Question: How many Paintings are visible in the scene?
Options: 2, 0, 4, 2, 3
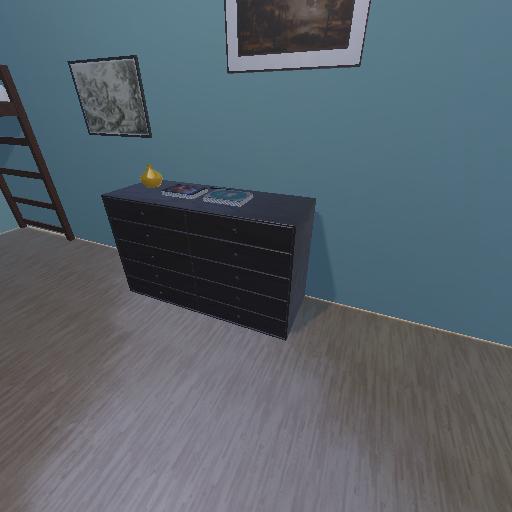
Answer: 2